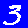
Digit: 3